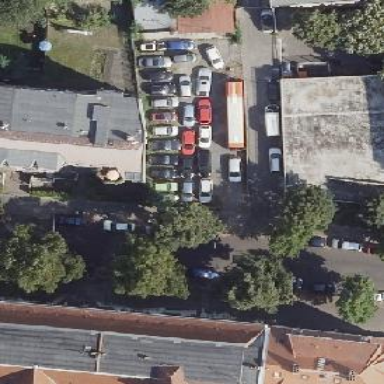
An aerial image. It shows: Car shop within retail area.